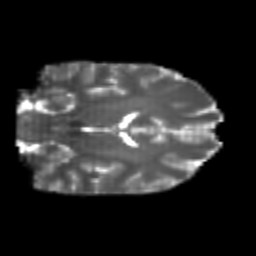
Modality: T2w
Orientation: coronal
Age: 24
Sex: female
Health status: healthy
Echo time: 0.074 s